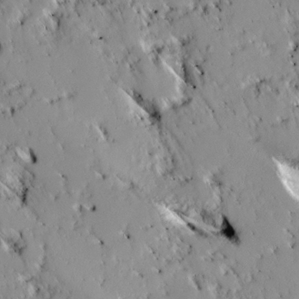
Label: non_frost